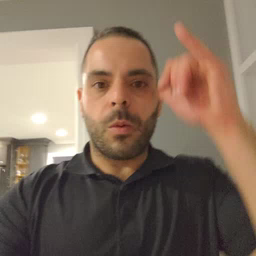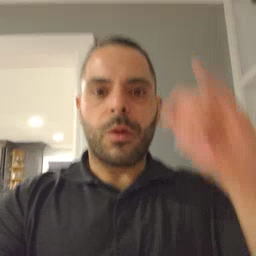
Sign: zipper